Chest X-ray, AP view. Patient: 49 years old, sex F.
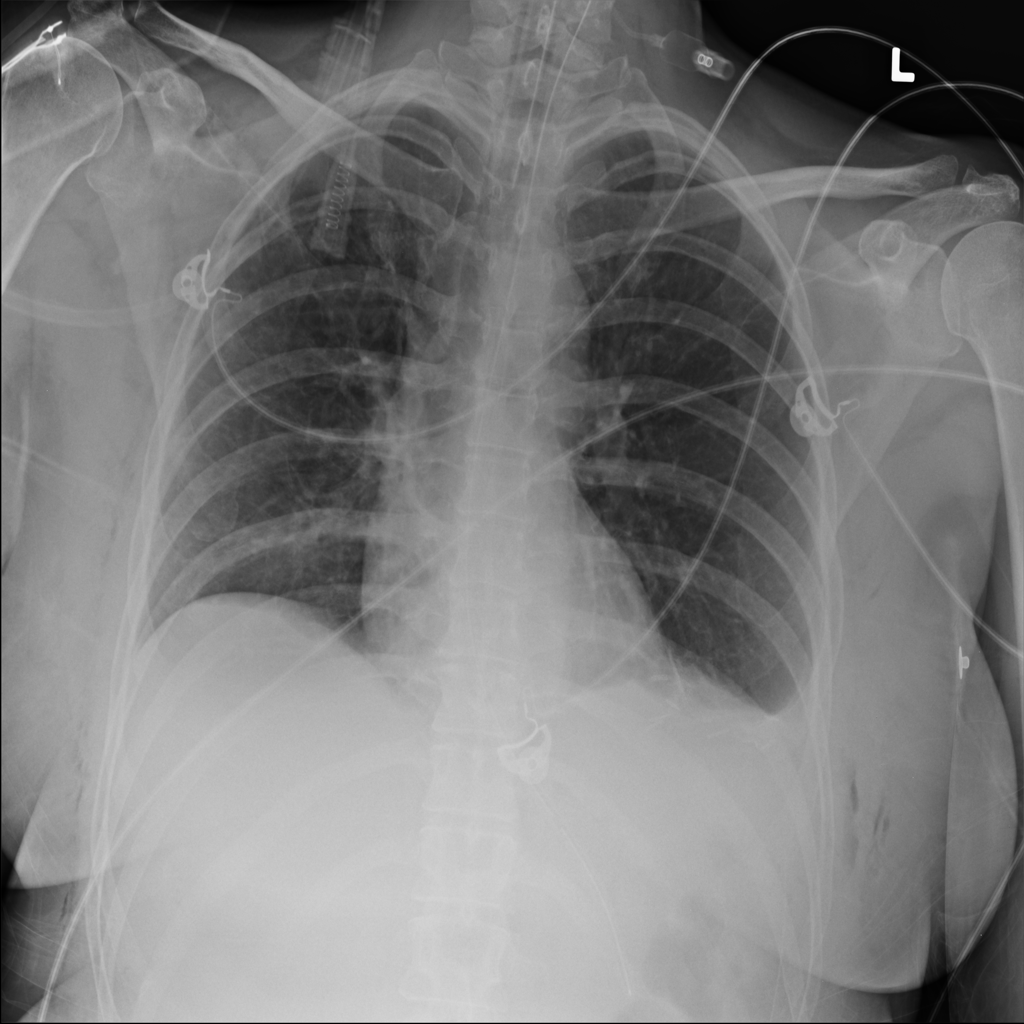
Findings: Emphysema